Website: macys
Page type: customer-info-address
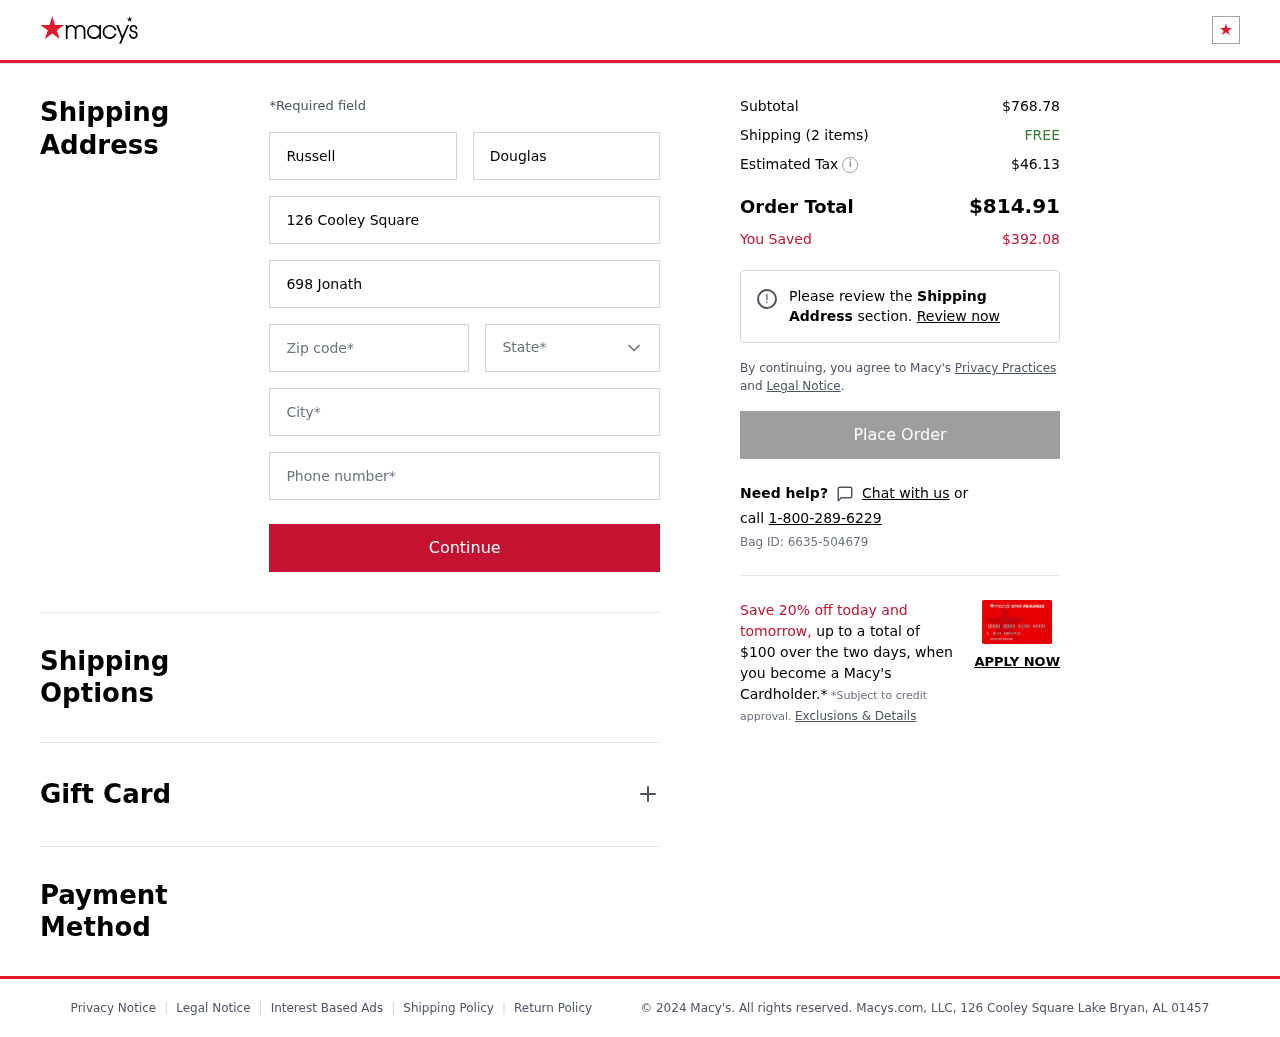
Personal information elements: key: PII_CITY
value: Lake Bryan
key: PII_FIRSTNAME
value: Russell
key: PII_LASTNAME
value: Douglas
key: PII_PHONE
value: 6392987584
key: PII_POSTCODE
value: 01457
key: PII_STATE
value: Alabama
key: PII_STREET
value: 126 Cooley Square
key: PII_STREET2
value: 698 Jonathan Estate Apt. 004
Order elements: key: ORDER_SUBTOTAL
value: $768.78
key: ORDER_NUM_ITEMS
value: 2
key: ORDER_SHIPPING_COST
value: FREE
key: ORDER_TAX
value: $46.13
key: ORDER_TOTAL
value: $814.91
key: ORDER_SAVINGS
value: $392.08
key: ORDER_BAG_ID
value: Bag ID: 6635-504679